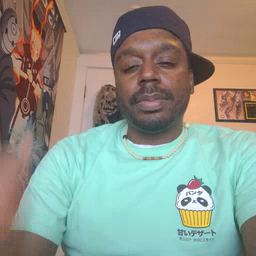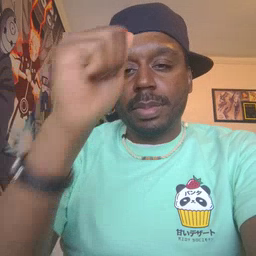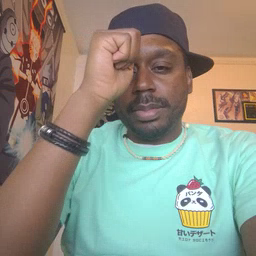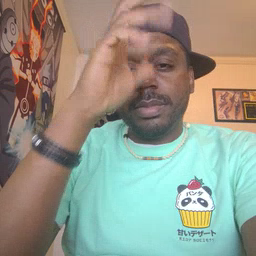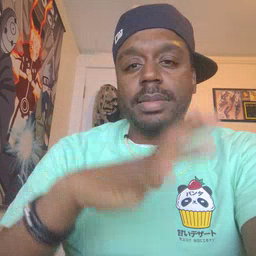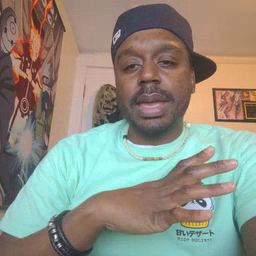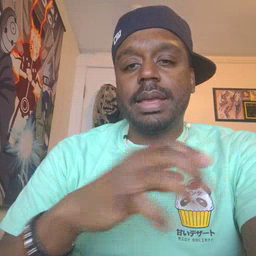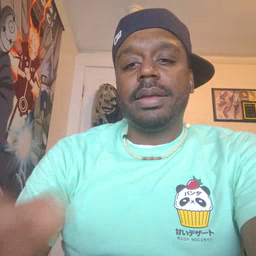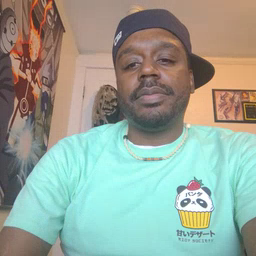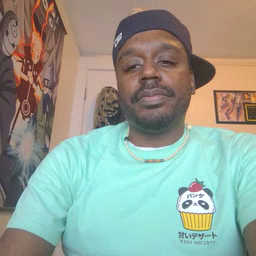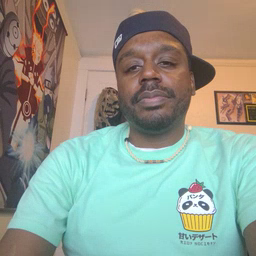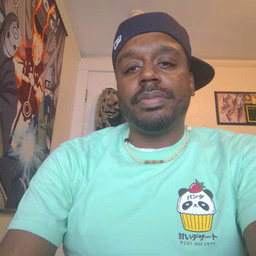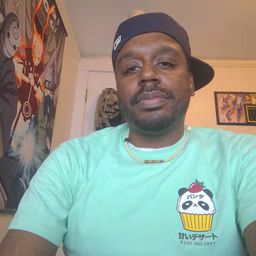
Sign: man